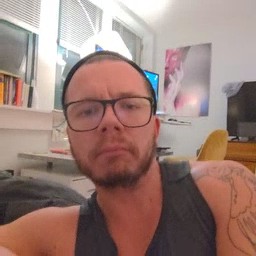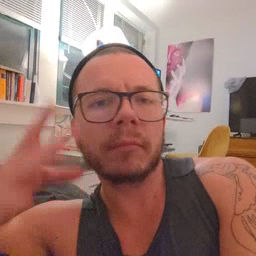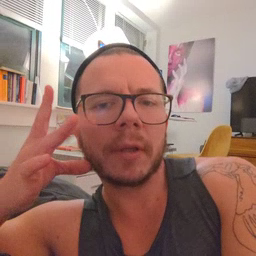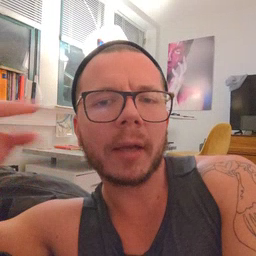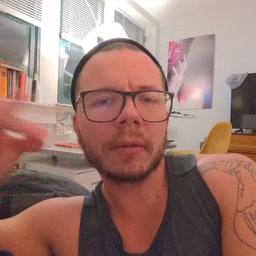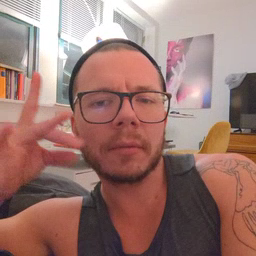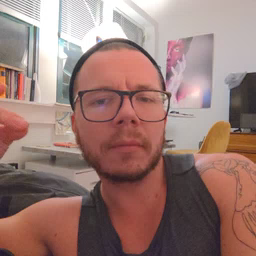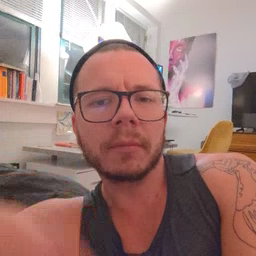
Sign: cat